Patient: sex M, age 29
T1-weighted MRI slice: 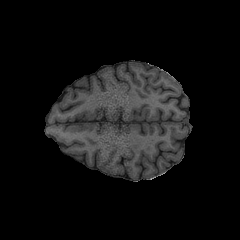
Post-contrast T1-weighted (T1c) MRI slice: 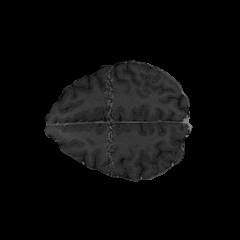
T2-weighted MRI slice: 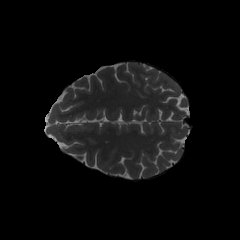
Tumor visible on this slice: no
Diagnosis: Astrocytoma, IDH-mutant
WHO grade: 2